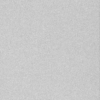
Label: dusty